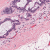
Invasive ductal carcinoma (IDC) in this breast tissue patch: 0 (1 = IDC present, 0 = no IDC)